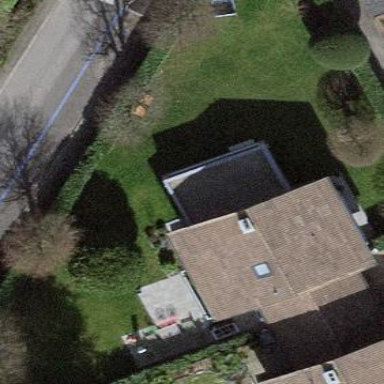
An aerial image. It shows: Garden surrounded by fence.